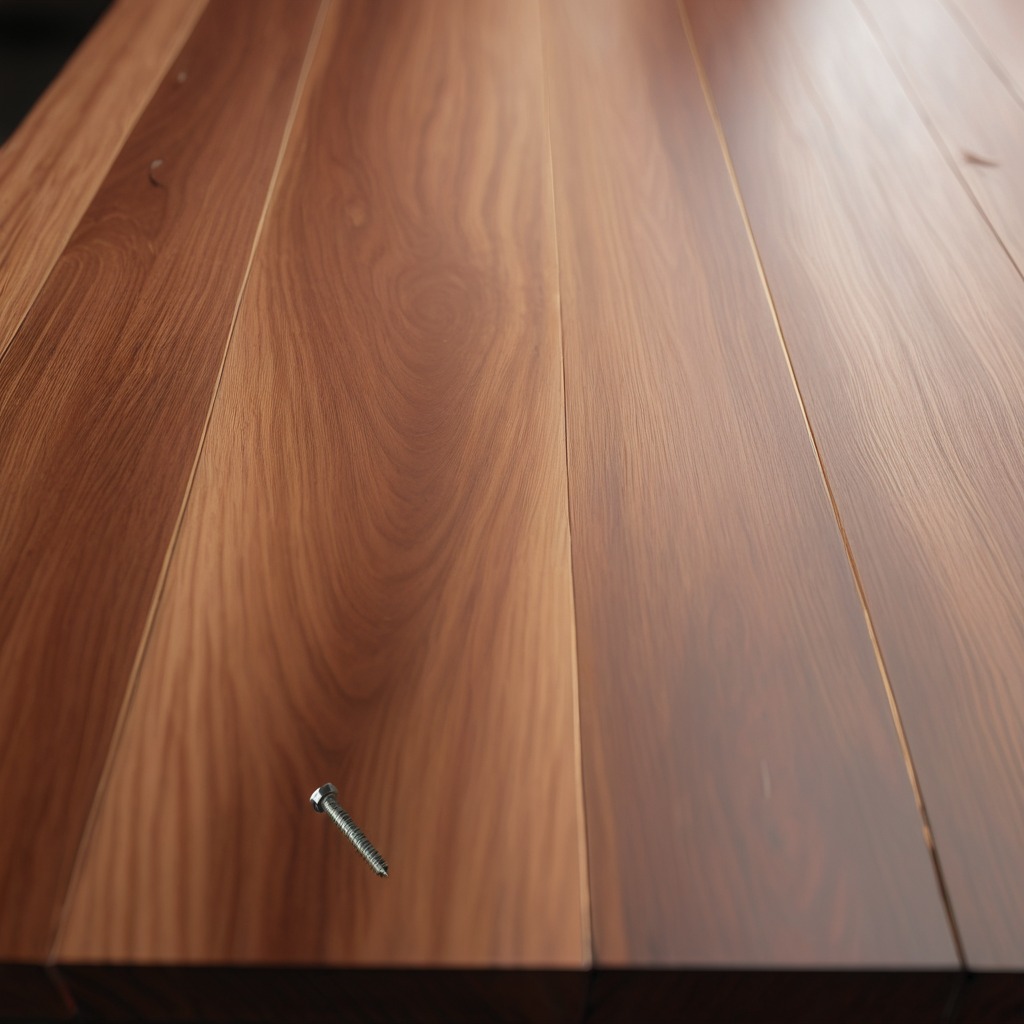
A metal screw is lying on a wooden table in a carpentry studio with rich wood textures and side lighting.